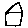
Label: house